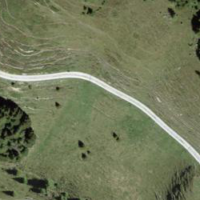
EUNIS habitat code: 26
Species observed at this site:
Campanula barbata